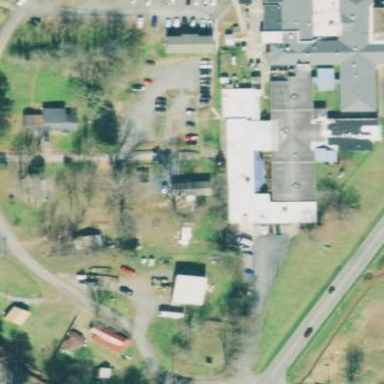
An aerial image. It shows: Nursing home building.